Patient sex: M
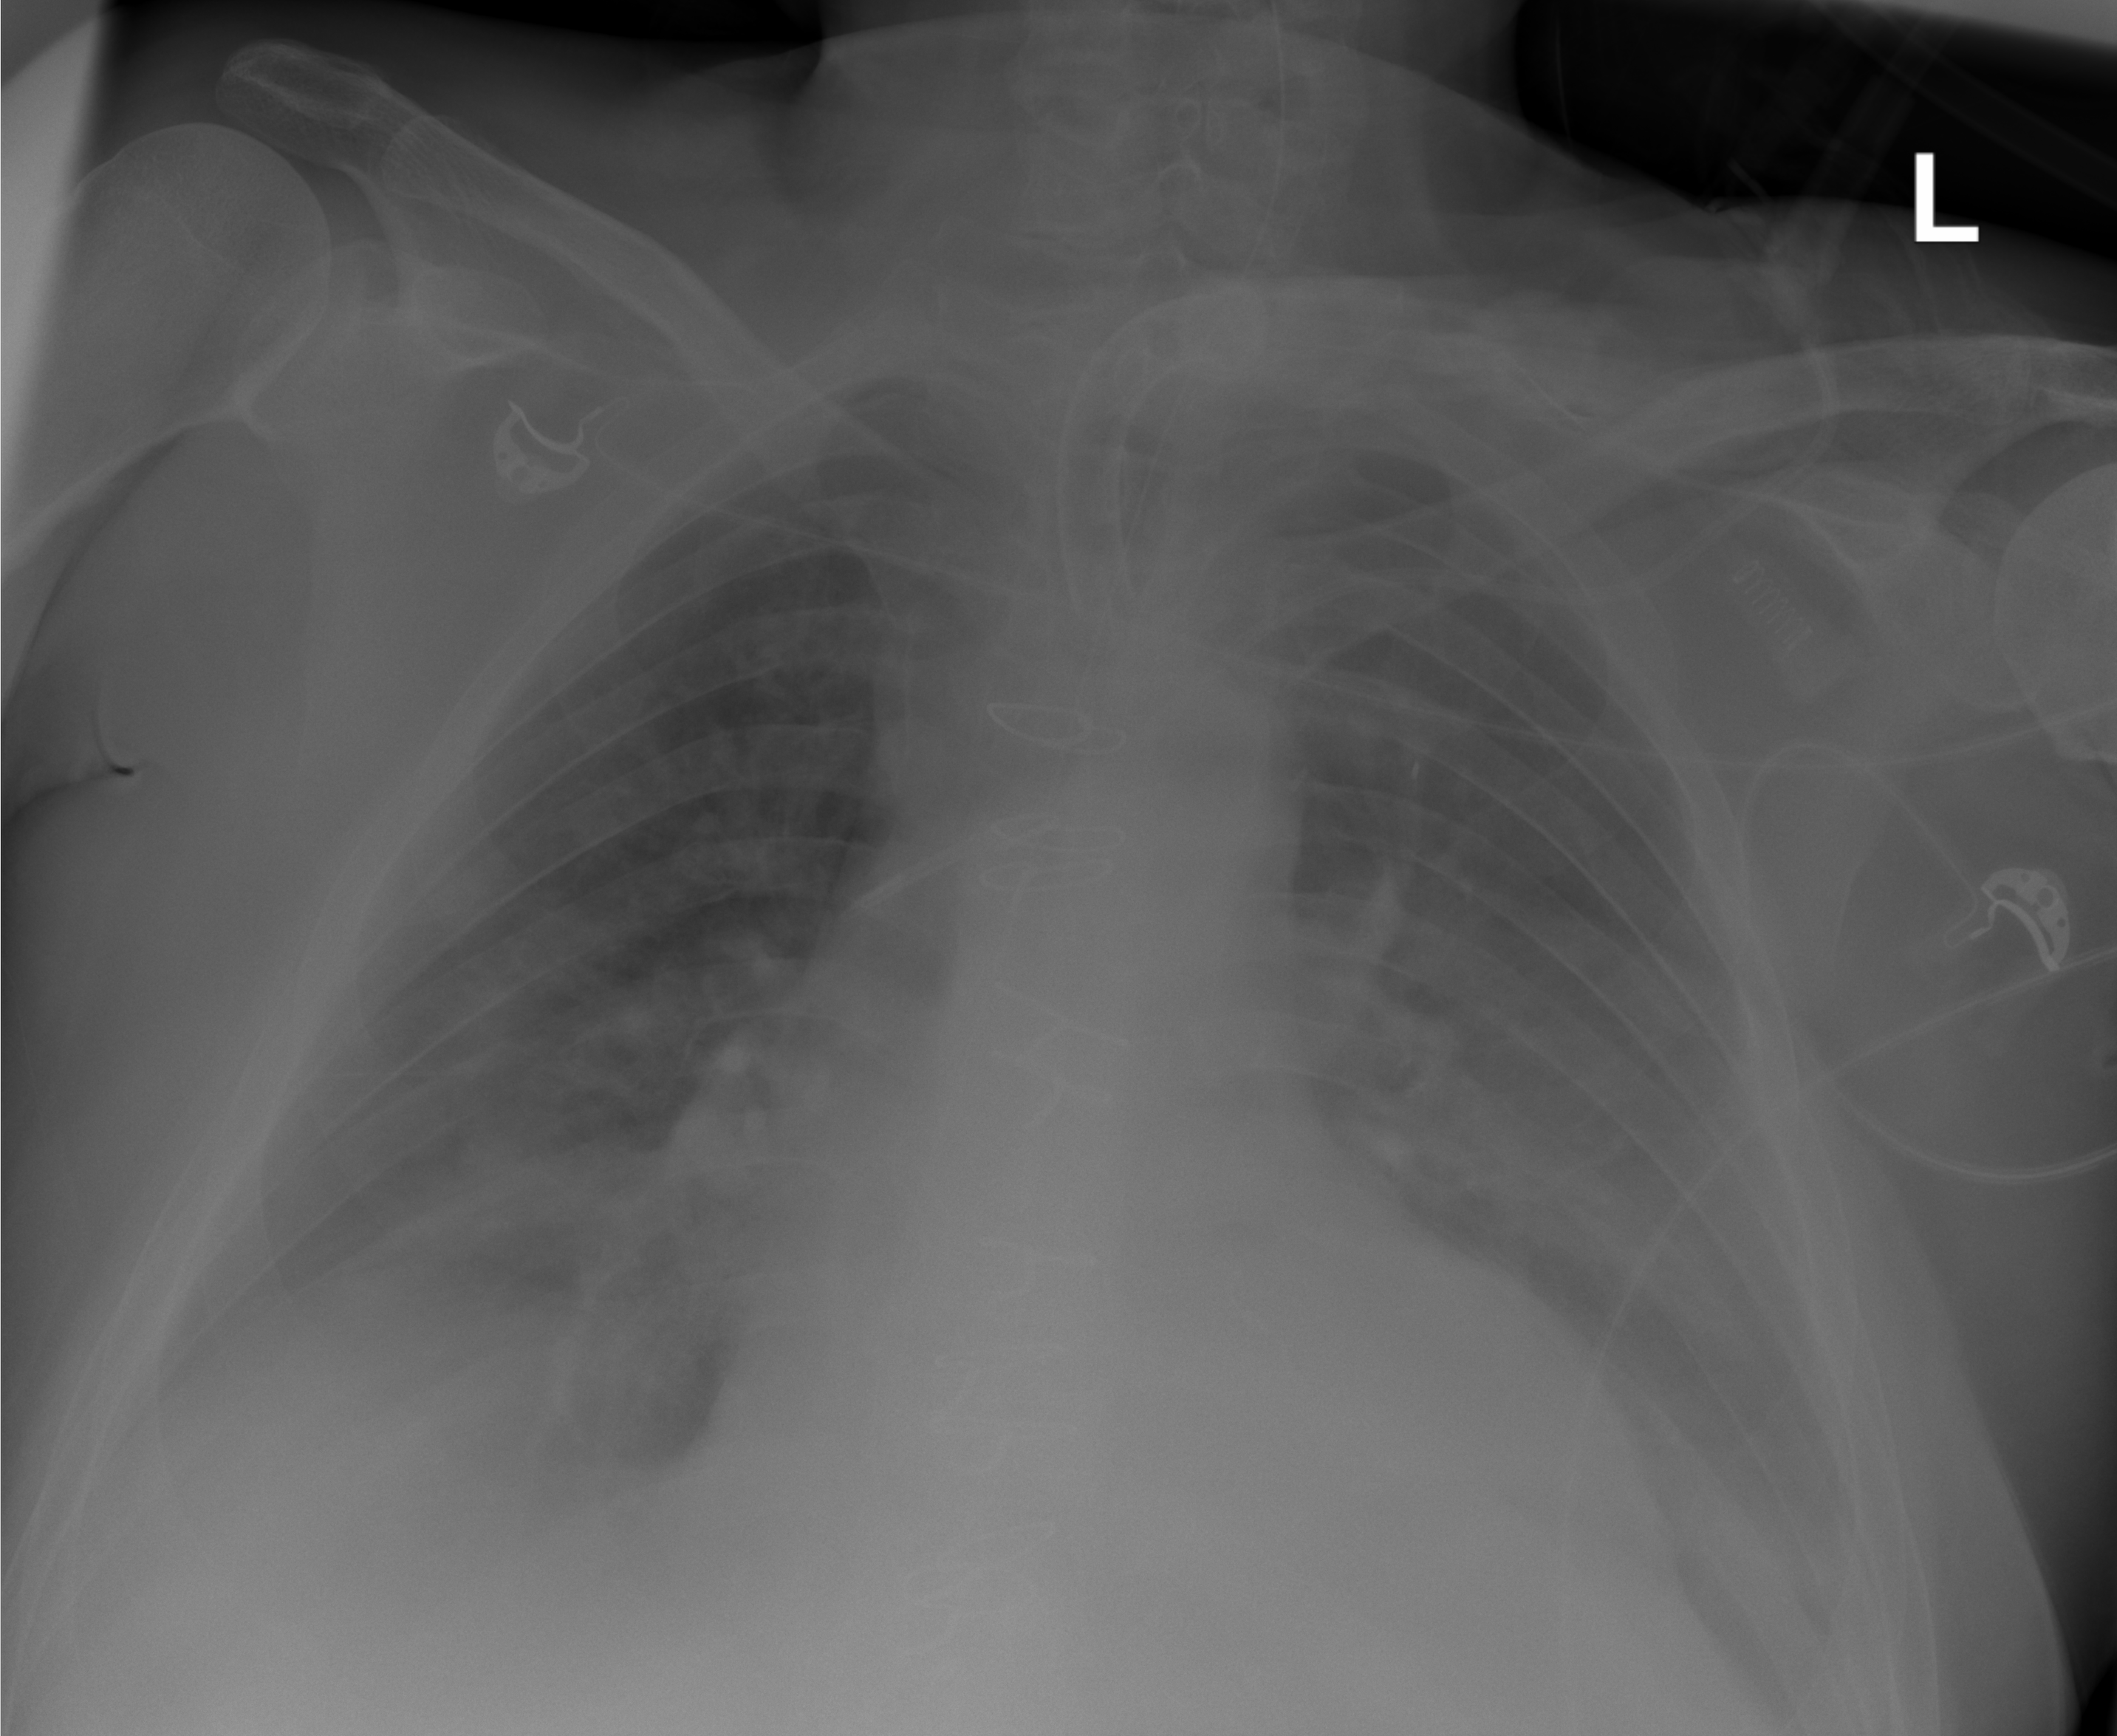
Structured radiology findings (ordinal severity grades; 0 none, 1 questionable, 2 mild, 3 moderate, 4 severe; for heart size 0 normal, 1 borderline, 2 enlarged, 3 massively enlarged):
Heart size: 2
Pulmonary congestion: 2
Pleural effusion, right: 2
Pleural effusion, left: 2
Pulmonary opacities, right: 1
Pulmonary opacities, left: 0
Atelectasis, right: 2
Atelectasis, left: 2